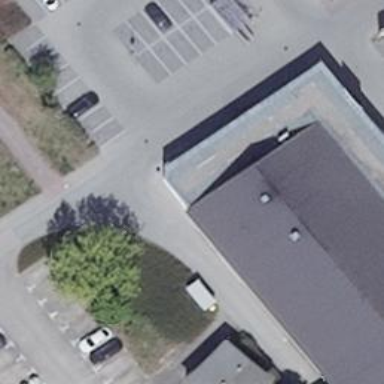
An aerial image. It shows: Bakery.